Question: What is the color of the ball at (2, 2, 2)? The answer is the name of the color, with the first letter capitalized. You can choose an answer from Red, Green, Orange, Cyan, Purple, Blue, Yellow and Magenta.
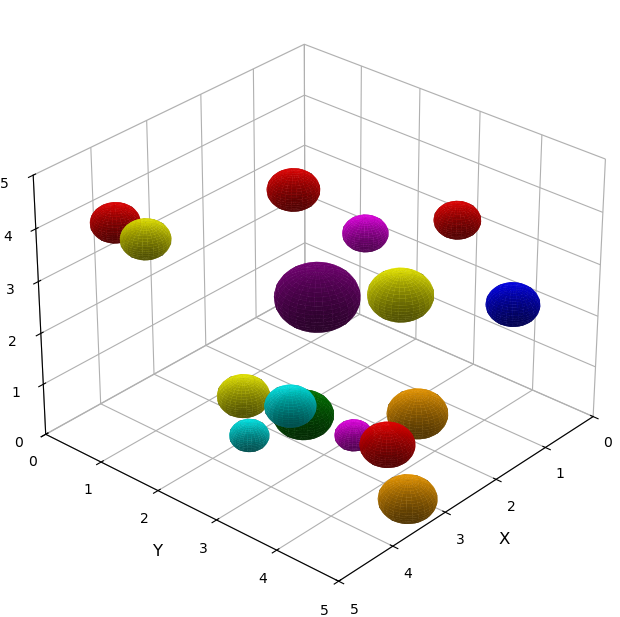
Answer: Purple